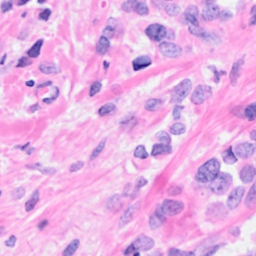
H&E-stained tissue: Breast